Question: I would like to write a VBA program that prints the name of all the userforms in a workbook.
For instance, if a workbook has a userform called 'frmHello'. I just want to print 'UserForm: frmHello'

Does anyone know which collection is about userforms, and how to find the name of a userform?
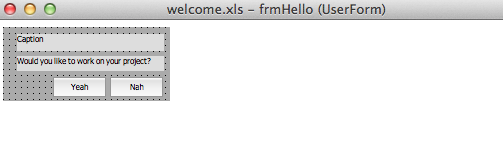
Answer: This one works for me:
'''
Dim c As Object
For Each c In ThisWorkbook.VBProject.VBComponents
If c.Type = 3 Then
MsgBox c.Name
End If
Next
'''